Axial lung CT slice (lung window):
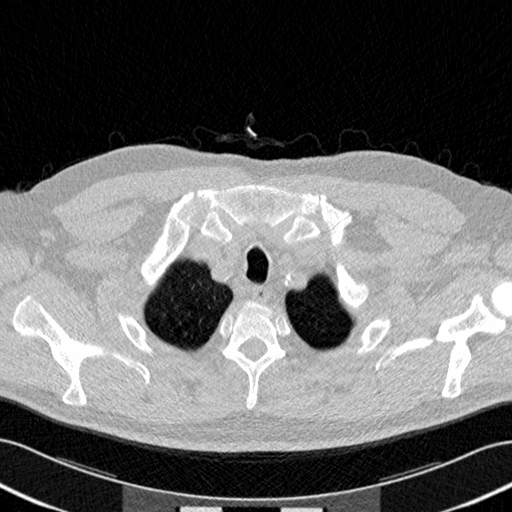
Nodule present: no